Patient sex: F
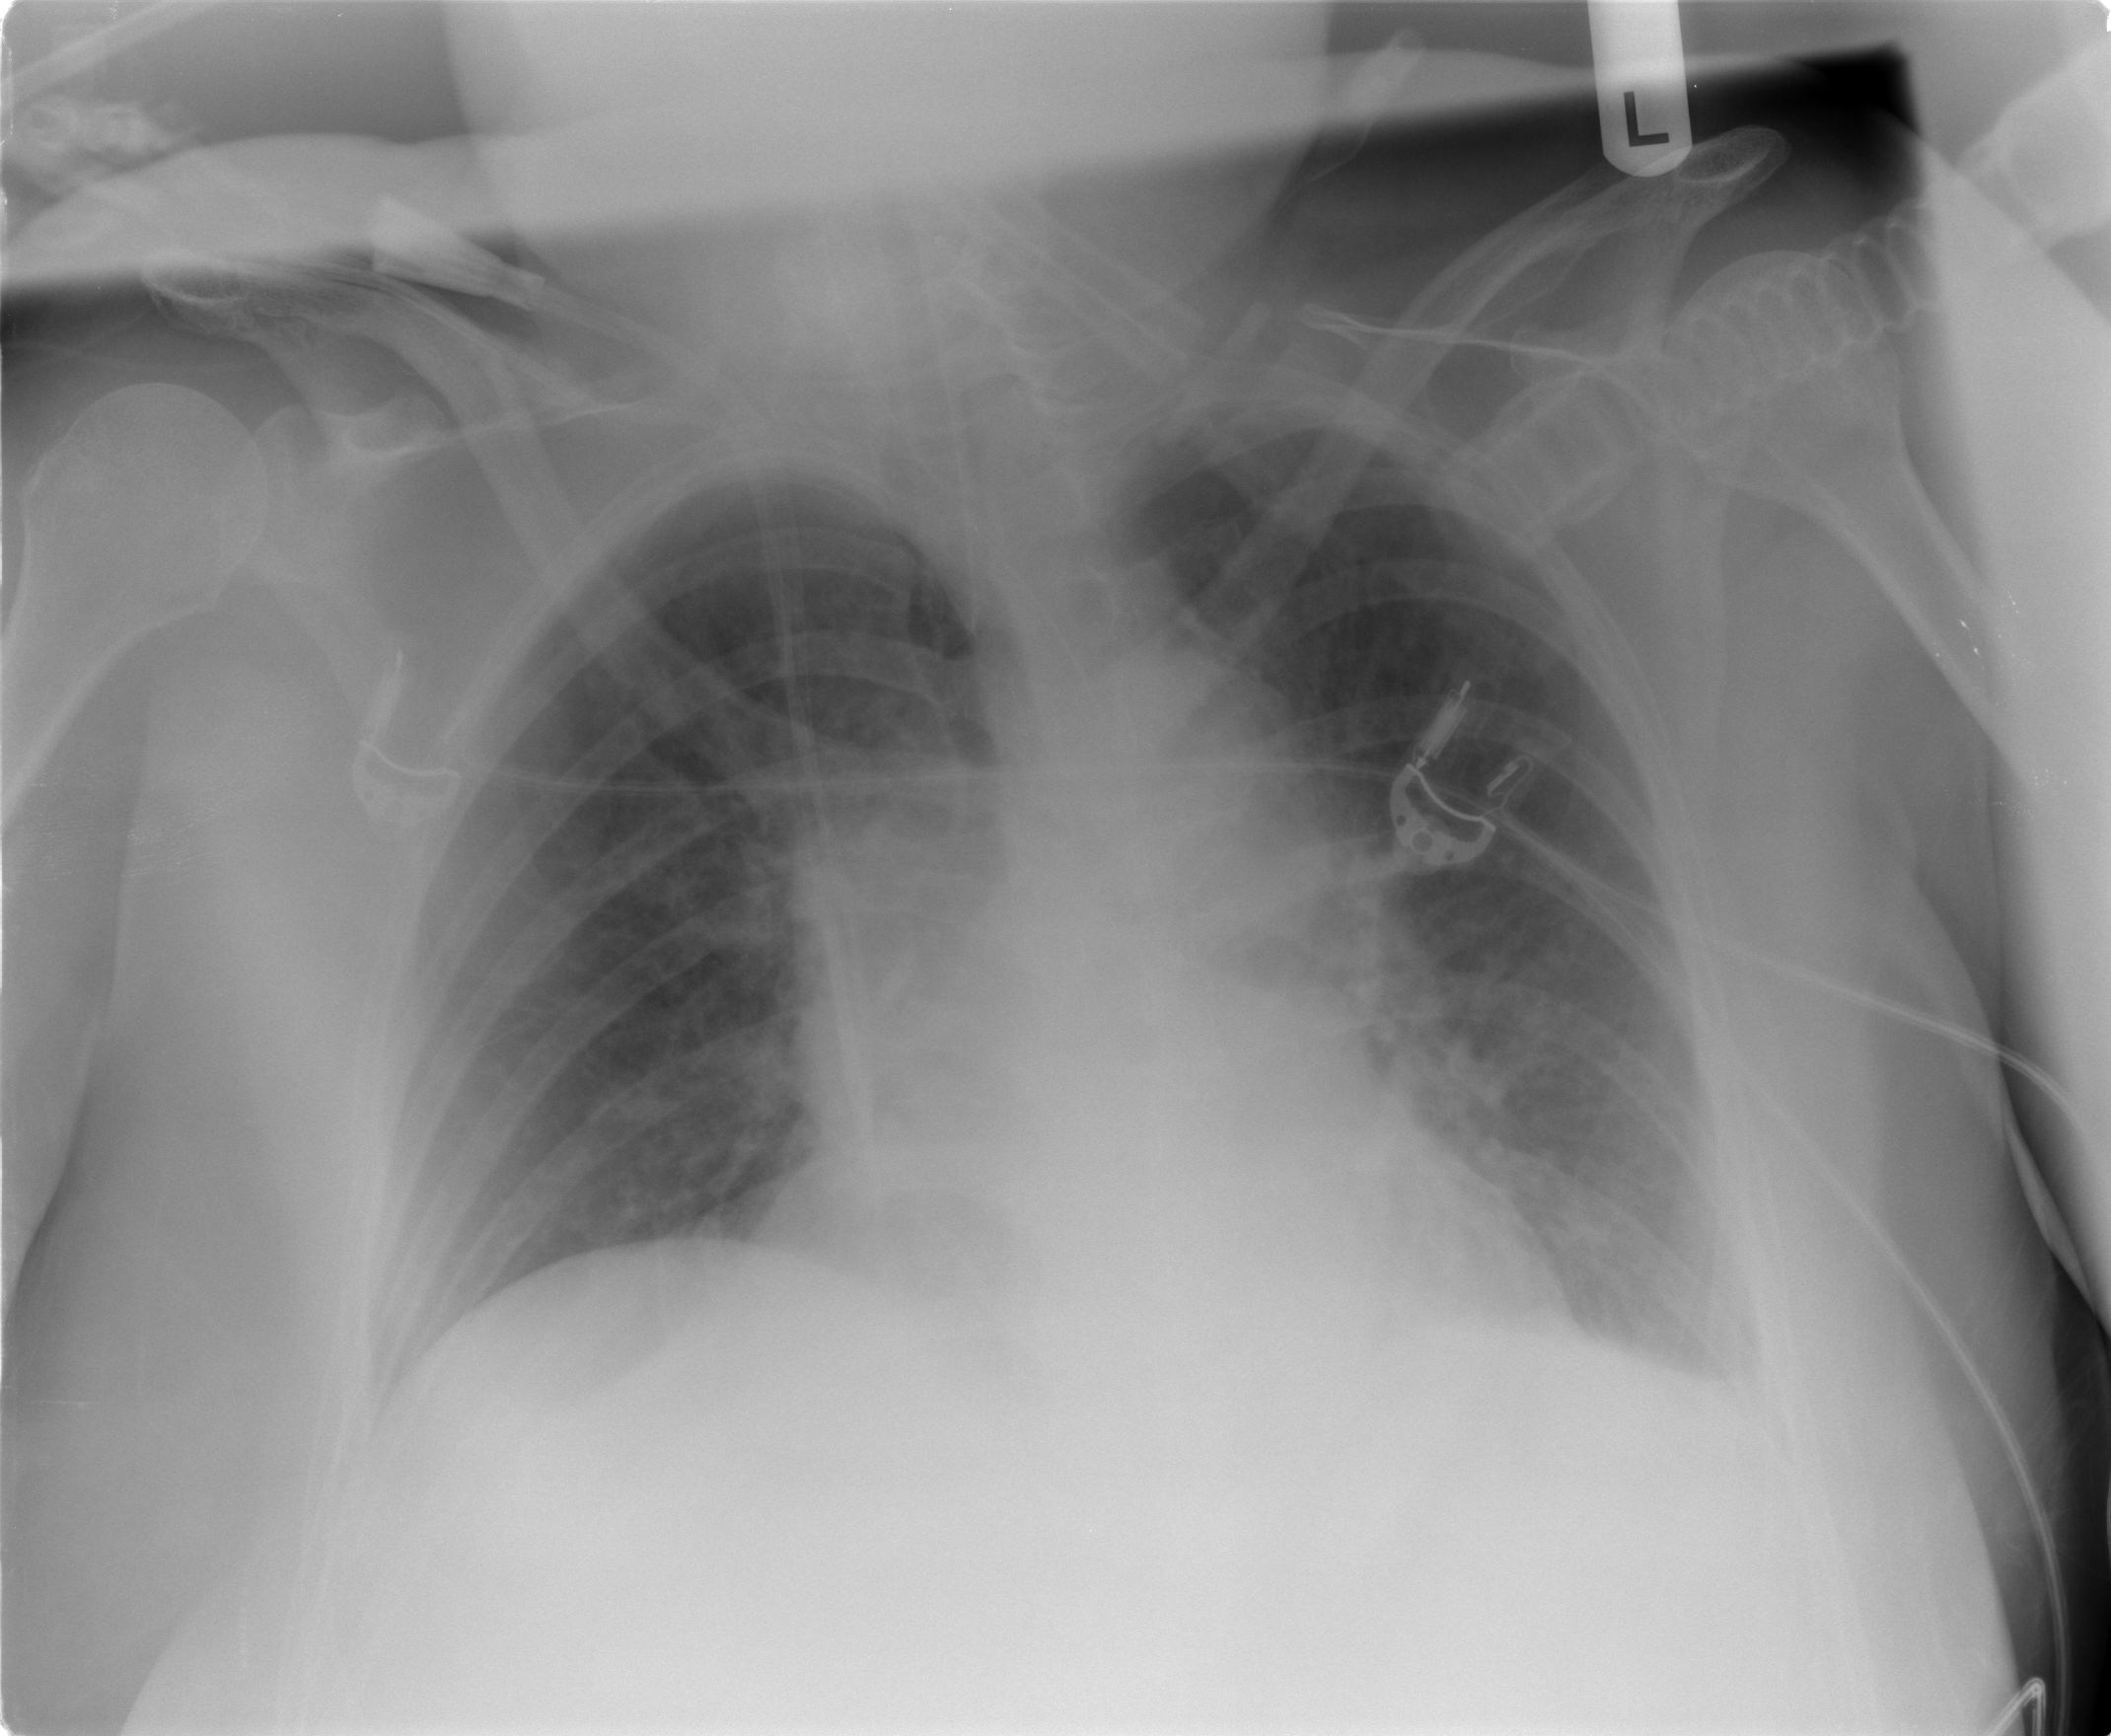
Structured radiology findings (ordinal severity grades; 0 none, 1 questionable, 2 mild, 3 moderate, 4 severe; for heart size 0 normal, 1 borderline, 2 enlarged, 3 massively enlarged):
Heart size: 0
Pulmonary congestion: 2
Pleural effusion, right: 0
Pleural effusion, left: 0
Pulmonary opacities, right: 0
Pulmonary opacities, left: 0
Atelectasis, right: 0
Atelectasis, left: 0